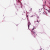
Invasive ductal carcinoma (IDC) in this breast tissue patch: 0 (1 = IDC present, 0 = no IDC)